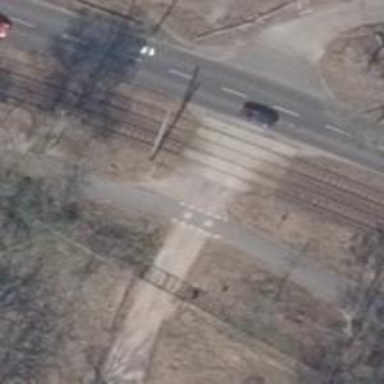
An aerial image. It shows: Track with grade 2 tracktype.